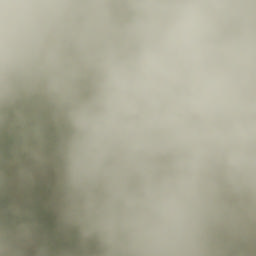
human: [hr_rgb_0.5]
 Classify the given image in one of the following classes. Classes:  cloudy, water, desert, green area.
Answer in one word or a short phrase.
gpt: cloudy